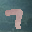
Label: 7